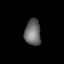
Tissue: lung
Cell type: Endothelial cells
Senescence score: 0.573
Nuclear area (px): 411
Mean DAPI intensity: 107.173